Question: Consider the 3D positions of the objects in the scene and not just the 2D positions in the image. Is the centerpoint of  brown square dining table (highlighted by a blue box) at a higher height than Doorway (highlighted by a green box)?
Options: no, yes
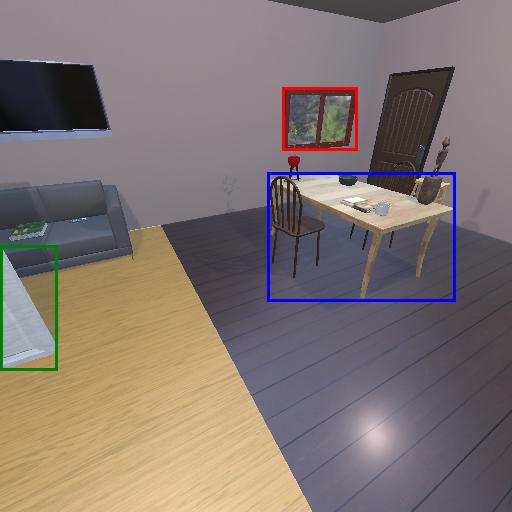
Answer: no